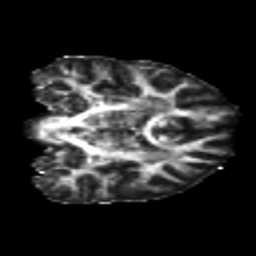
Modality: FA
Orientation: coronal
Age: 23
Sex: female
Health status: healthy
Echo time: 0.074 s